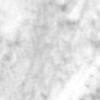
Label: no_change